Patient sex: M
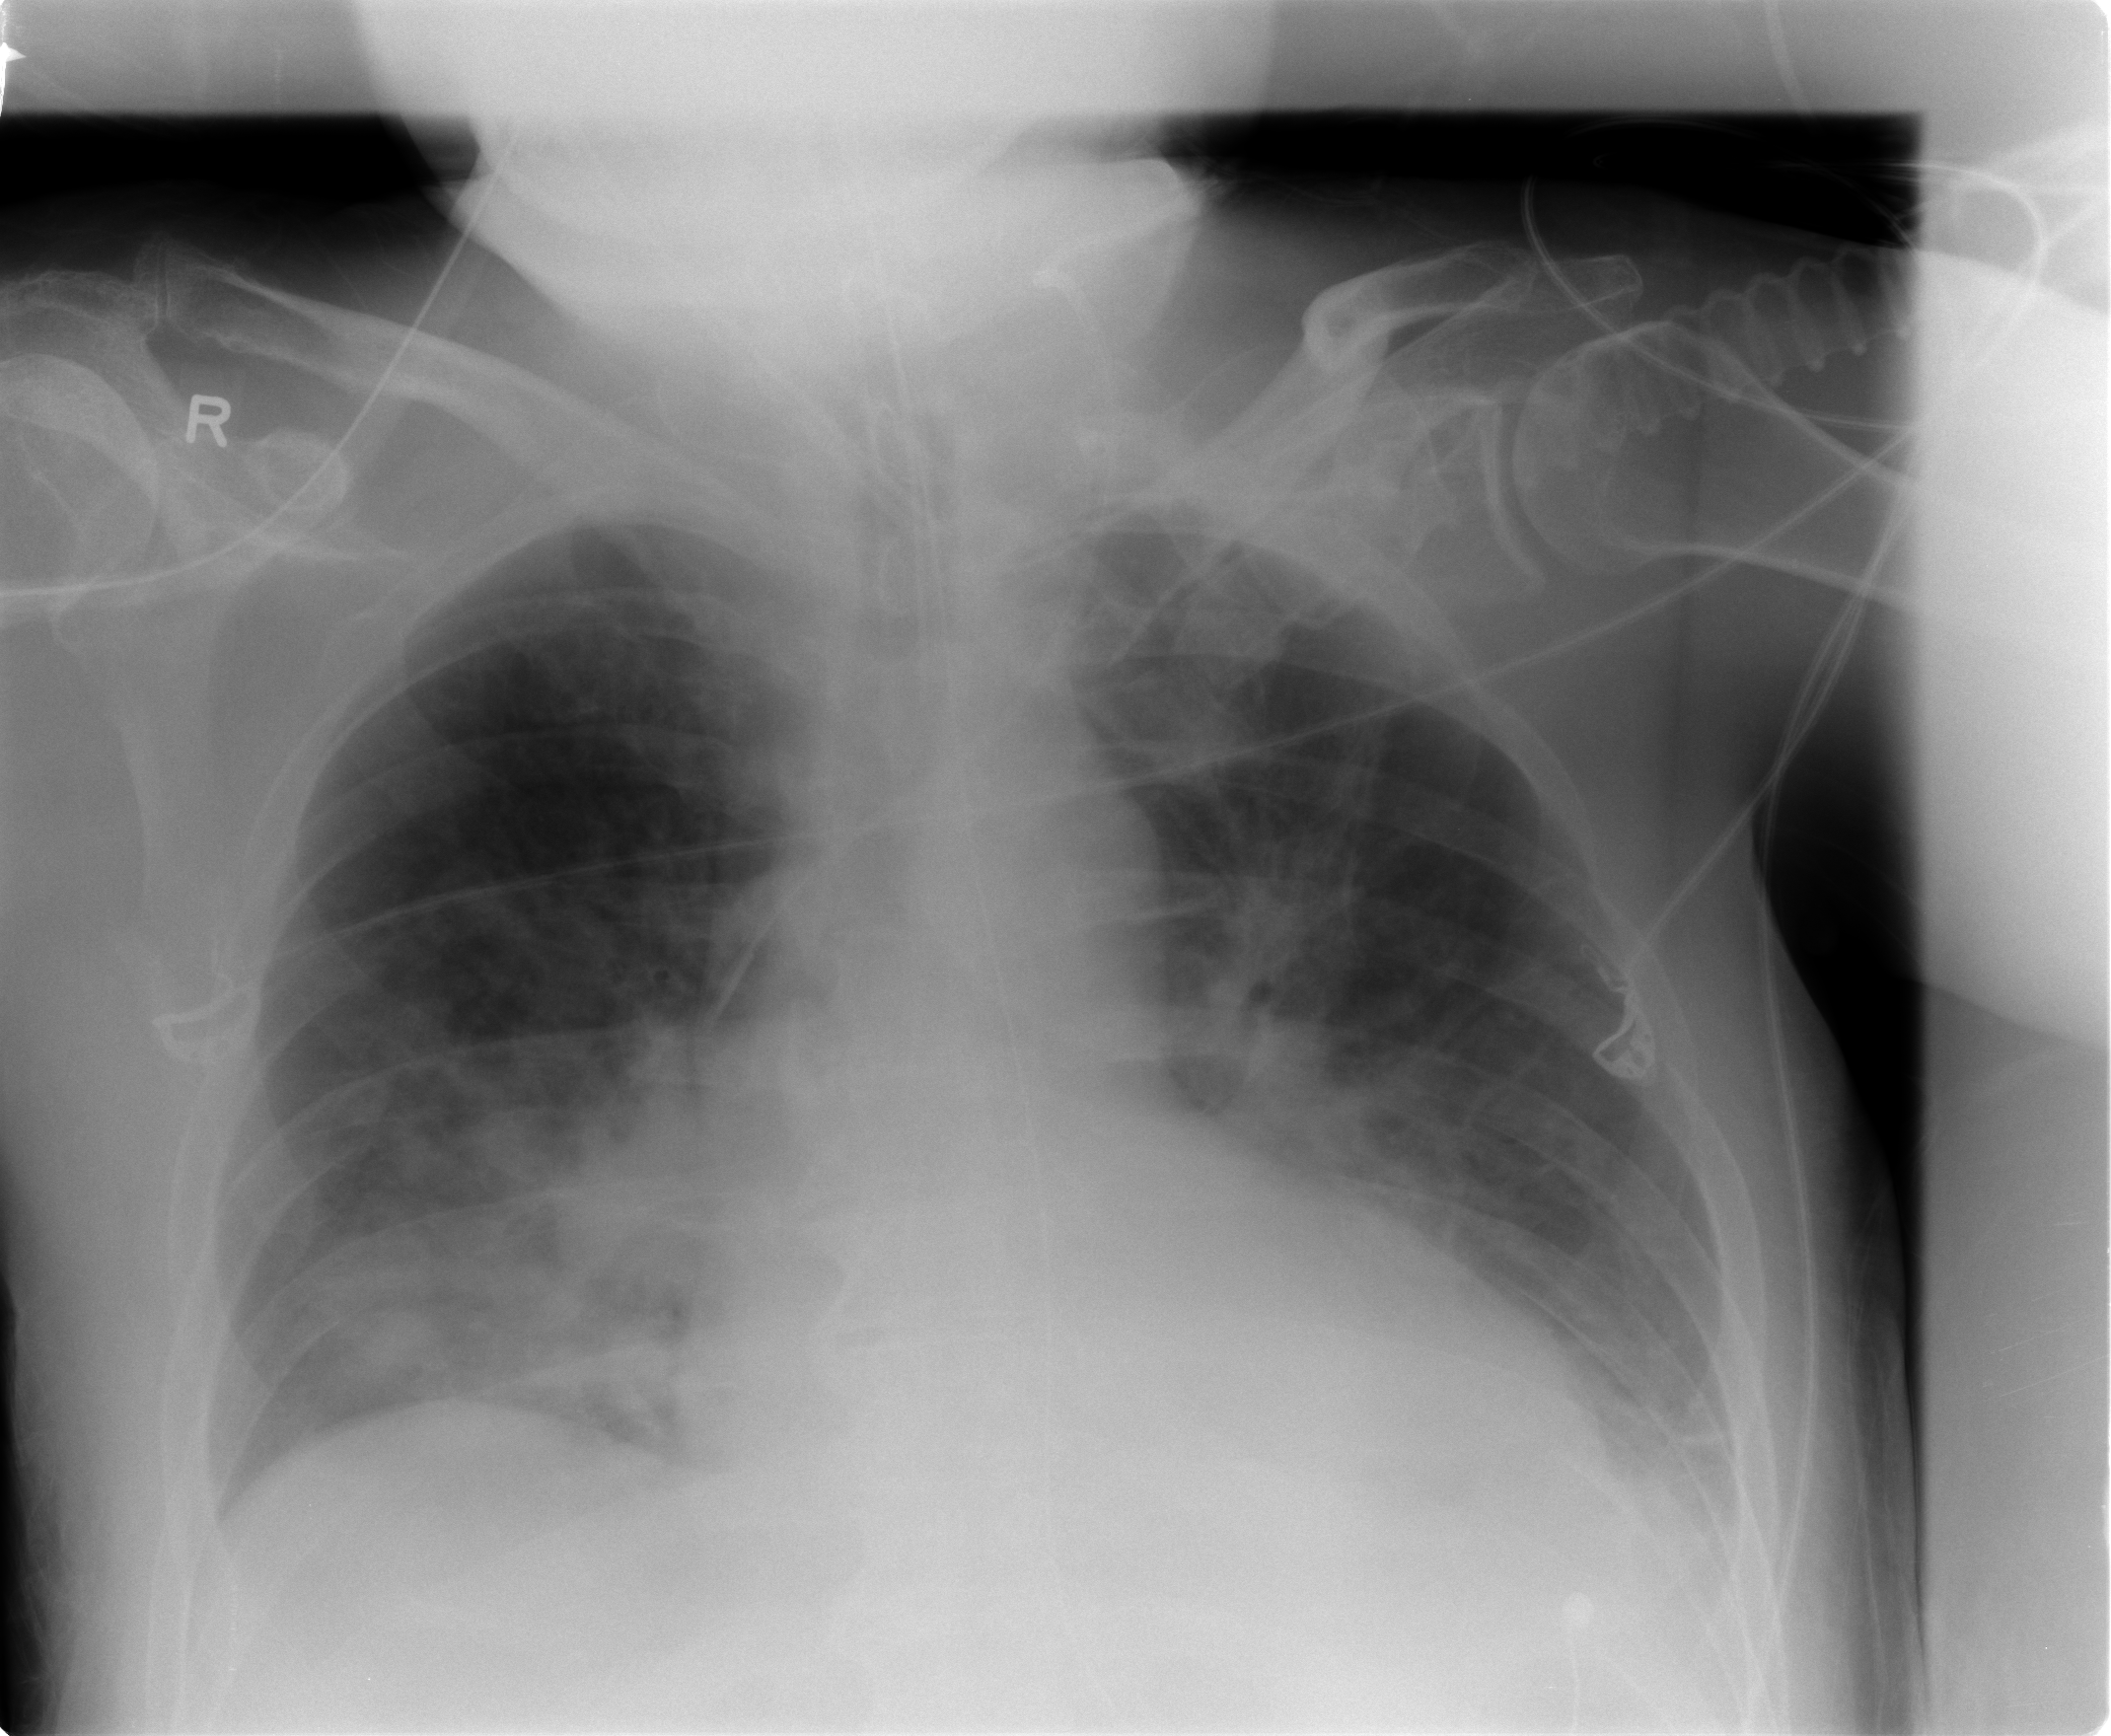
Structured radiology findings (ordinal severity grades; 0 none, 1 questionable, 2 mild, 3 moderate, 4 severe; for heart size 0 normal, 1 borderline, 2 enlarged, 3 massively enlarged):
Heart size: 0
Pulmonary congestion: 0
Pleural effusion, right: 0
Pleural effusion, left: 1
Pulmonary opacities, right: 3
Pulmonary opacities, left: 2
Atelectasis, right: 2
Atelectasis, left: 2